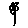
Label: flower